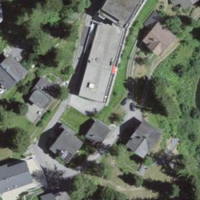
EUNIS habitat code: 55
Species observed at this site:
Eryngium alpinum
Lonicera caerulea